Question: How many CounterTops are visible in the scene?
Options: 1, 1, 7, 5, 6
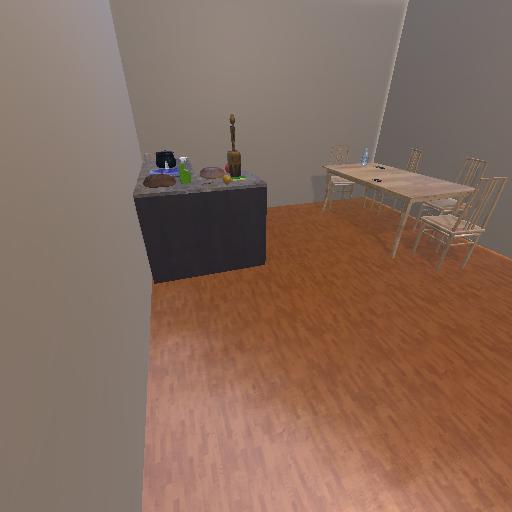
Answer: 1